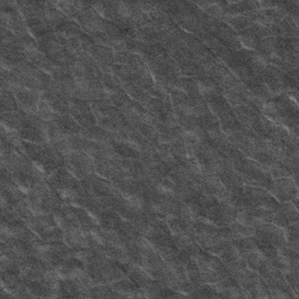
Label: frost